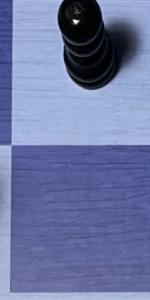
Label: Empty